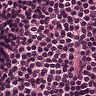
Metastatic tissue present: no